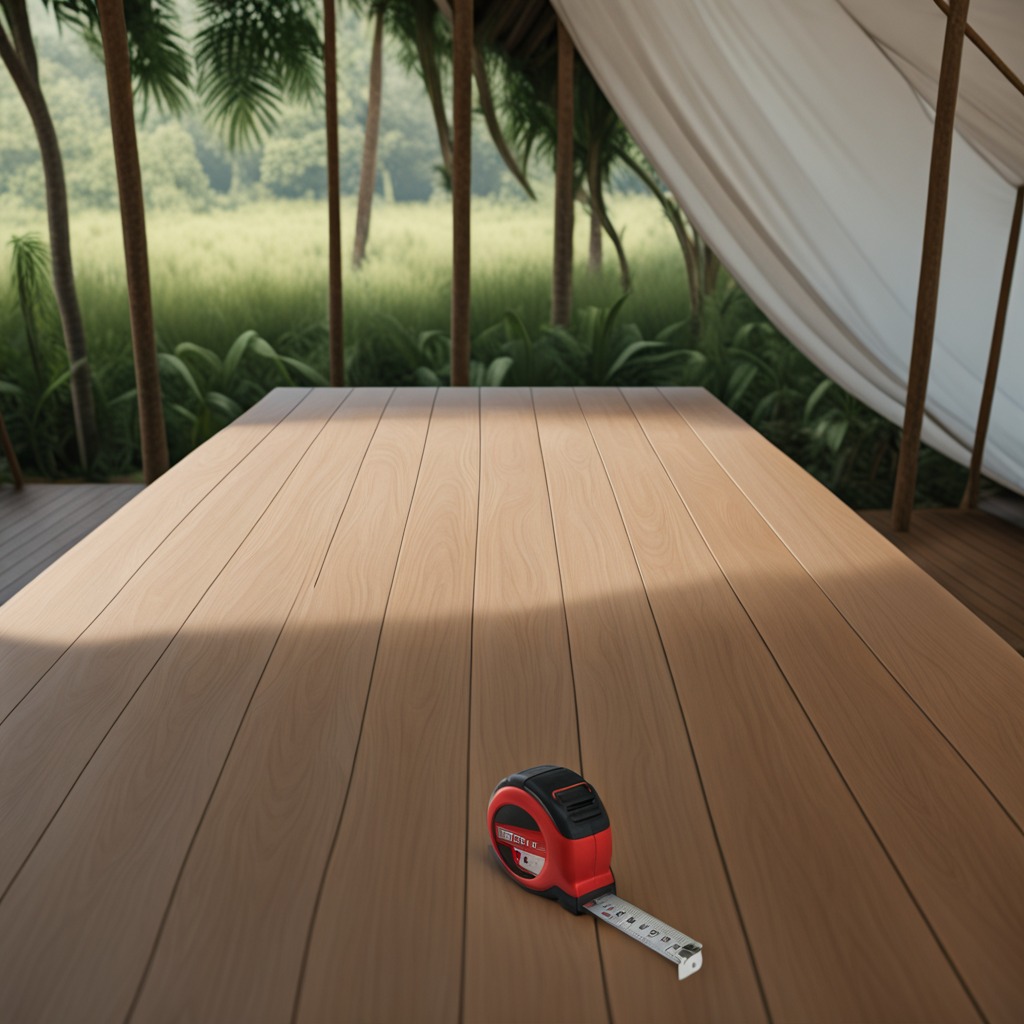
A measuring tape lies on the wooden table inside a jungle field workshop tent.